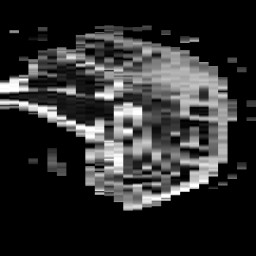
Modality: ADC
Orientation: sagittal
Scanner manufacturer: philips
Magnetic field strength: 3 T
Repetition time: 4.296 s
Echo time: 0.06104 s